Breast ultrasound image
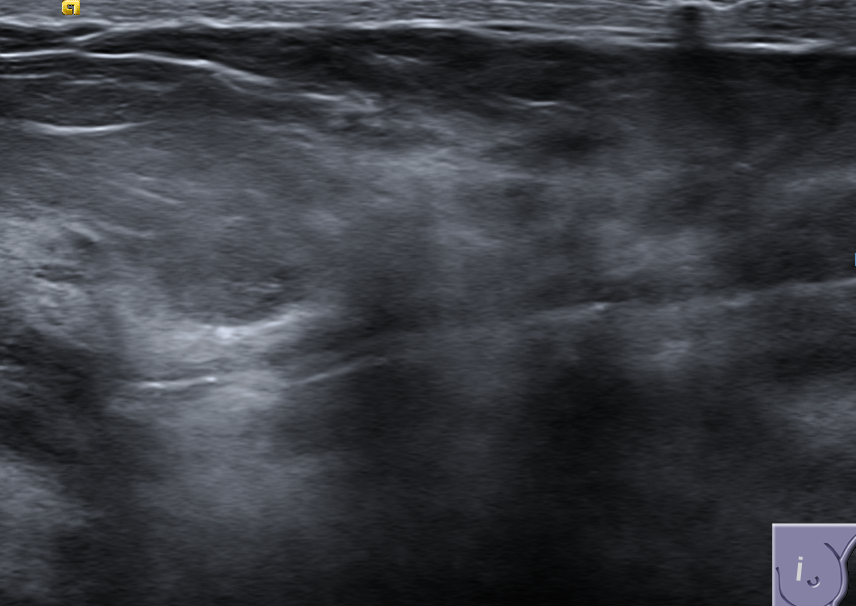
Diagnosis: normal